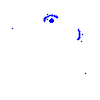
Particle: pion